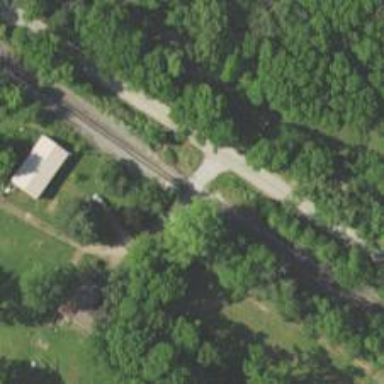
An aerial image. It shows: Level crossing along the railway.